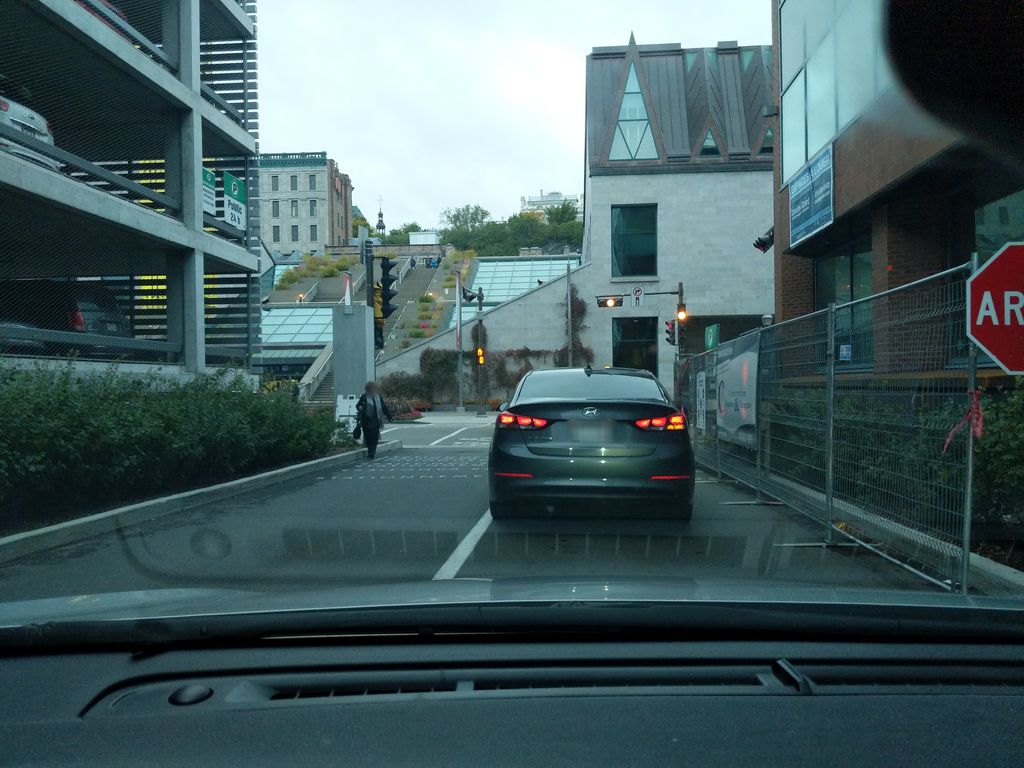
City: quebec_city